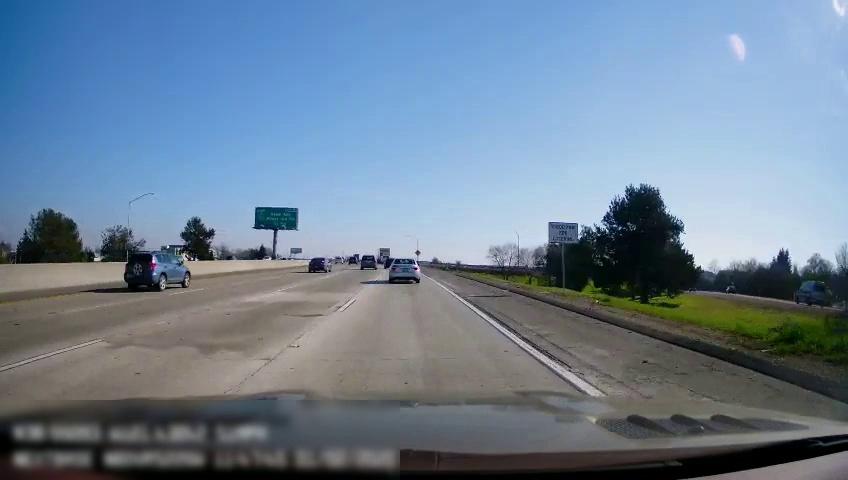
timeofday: Day
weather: Sunny
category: Drivable Space
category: Drivable Space
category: Vehicles | SUV
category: Vehicles | SUV
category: Vehicles | Car
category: Vehicles | Van
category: Vehicles | SUV
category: Vehicles | SUV
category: Vehicles | Truck
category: Lanes | Alternate Lane
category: Lanes | Alternate Lane
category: Lanes | Alternate Lane
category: Lanes | Alternate Lane
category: Lanes | Current Lane
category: Traffic | Signs